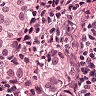
Metastatic tissue present: yes